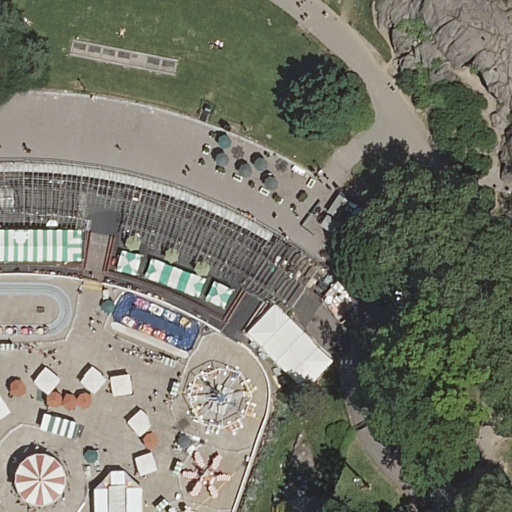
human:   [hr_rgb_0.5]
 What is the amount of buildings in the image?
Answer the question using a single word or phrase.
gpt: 2

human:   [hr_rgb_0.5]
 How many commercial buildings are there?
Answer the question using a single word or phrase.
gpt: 0

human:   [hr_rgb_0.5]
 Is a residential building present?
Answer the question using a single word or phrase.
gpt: yes

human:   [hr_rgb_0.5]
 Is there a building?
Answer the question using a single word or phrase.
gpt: yes

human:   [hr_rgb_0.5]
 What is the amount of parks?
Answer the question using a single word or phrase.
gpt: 1

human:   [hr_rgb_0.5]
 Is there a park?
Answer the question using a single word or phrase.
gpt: yes

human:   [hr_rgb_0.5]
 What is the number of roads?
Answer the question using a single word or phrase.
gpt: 8

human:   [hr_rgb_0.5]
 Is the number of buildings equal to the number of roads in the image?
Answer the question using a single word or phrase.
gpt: no

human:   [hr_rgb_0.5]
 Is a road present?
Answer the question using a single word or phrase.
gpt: yes

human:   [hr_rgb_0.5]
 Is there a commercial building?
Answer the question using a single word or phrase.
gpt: no

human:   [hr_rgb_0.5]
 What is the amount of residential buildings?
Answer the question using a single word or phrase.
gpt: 2

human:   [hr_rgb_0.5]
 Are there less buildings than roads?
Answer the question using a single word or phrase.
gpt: yes

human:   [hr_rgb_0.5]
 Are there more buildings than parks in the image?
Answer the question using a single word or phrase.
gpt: yes

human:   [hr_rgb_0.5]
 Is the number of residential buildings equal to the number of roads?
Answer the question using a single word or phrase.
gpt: no

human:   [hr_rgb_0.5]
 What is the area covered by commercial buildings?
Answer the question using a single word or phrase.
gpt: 0m2

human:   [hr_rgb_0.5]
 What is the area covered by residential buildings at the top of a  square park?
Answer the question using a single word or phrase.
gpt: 0m2

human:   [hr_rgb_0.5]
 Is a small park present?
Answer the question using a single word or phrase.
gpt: no

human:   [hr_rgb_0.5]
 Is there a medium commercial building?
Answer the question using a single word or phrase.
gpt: no

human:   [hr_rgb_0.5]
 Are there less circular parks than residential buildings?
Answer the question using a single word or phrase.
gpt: yes

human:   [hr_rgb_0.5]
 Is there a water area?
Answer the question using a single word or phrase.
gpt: no

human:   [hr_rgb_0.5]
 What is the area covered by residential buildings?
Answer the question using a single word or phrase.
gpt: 1306m2

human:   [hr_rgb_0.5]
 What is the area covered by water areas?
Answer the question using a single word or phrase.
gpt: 0m2

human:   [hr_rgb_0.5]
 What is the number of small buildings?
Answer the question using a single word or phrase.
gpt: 0

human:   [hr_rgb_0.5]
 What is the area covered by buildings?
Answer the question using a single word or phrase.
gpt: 1306m2

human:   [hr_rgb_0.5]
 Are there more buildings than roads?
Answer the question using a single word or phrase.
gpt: no

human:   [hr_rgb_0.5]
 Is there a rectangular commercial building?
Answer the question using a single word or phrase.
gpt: no

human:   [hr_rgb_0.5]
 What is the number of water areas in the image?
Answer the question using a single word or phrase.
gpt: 0

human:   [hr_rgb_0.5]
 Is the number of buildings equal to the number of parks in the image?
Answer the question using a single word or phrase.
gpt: no

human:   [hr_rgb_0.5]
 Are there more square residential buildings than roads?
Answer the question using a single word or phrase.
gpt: no

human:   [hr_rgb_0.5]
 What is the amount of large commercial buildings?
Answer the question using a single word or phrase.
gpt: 0

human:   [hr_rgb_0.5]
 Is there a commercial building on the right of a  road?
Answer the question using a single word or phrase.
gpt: no

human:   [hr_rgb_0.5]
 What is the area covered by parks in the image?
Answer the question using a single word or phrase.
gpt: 10625m2

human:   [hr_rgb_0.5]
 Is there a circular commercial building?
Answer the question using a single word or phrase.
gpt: no

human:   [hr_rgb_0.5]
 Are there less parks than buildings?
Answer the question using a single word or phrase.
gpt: yes

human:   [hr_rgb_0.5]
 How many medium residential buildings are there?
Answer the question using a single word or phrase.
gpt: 1

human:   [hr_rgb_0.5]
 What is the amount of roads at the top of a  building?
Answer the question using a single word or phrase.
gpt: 5

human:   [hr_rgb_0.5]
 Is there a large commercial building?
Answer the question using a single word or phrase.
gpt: no

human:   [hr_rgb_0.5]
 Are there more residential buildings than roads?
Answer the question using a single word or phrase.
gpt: no

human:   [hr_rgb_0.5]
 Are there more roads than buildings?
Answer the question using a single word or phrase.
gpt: yes

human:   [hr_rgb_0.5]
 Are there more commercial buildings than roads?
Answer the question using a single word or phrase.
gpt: no

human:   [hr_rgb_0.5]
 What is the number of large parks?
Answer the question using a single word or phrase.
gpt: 1

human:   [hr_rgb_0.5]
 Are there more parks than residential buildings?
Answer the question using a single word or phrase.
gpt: no

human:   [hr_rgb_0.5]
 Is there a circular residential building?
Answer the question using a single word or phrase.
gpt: no

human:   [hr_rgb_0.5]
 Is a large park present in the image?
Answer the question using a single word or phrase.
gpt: yes

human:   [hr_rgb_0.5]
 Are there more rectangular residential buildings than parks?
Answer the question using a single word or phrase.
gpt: no

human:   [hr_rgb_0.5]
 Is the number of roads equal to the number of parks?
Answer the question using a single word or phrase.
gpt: no

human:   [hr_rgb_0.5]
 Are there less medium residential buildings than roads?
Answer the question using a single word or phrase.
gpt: yes

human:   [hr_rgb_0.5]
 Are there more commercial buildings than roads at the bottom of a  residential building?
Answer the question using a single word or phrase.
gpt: no

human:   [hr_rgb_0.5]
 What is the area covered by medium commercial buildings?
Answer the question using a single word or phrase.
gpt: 0m2

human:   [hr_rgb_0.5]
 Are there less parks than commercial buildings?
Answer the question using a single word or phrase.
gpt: no

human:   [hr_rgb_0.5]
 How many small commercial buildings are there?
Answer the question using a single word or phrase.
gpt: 0

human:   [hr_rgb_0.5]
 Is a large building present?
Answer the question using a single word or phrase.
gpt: yes

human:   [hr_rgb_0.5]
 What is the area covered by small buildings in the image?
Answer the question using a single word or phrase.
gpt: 0m2

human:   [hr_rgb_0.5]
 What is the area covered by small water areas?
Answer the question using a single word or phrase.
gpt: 0m2

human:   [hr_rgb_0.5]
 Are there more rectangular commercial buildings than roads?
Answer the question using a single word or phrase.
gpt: no

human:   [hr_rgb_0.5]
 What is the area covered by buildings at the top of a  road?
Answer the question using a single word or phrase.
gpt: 1306m2

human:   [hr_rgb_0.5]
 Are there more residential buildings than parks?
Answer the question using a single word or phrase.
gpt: yes

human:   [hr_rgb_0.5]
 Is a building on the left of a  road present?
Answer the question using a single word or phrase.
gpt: yes

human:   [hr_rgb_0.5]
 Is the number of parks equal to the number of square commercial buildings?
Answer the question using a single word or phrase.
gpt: no

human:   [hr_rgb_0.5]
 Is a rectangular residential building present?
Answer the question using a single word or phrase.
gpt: yes

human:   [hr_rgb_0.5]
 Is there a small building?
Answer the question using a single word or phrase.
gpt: no

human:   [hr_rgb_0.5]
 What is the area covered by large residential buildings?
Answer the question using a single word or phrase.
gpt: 1180m2

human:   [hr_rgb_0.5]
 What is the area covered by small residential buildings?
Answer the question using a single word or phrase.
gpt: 0m2

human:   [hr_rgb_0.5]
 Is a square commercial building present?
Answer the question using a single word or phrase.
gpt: no